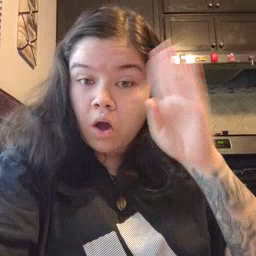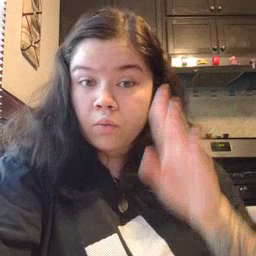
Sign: hello